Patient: sex M, age 45
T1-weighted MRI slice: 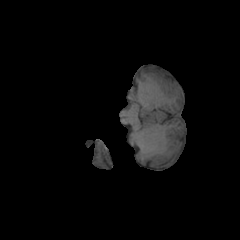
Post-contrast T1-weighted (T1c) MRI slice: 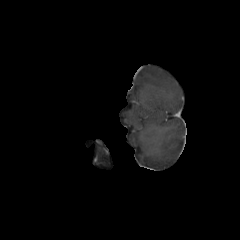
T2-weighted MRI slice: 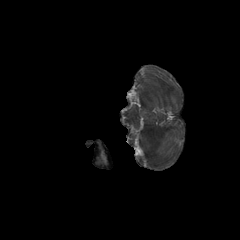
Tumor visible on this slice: yes
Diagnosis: Astrocytoma, IDH-mutant
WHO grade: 2